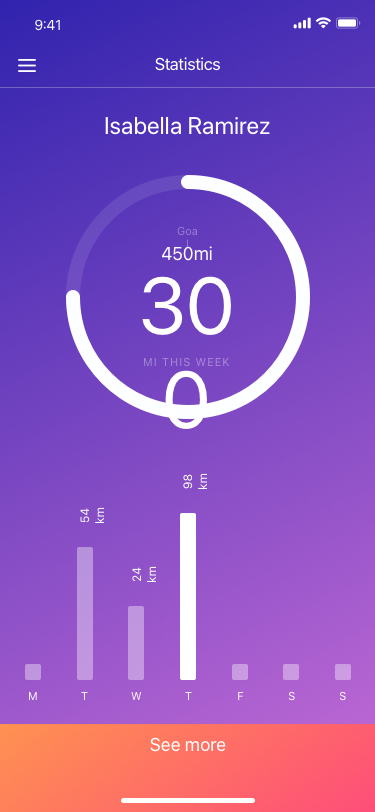
Text in this UI design:
m
54 km
24 km
98 km
t
t
f
s
s
w
Isabella Ramirez
300
mi this week
Goal
450mi
See more
Statistics